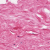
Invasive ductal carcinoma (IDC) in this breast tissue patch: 0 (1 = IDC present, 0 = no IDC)